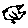
Label: bird